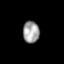
Tissue: skin
Cell type: Epithelial cells
Senescence score: 0.7447
Nuclear area (px): 352
Mean DAPI intensity: 160.696